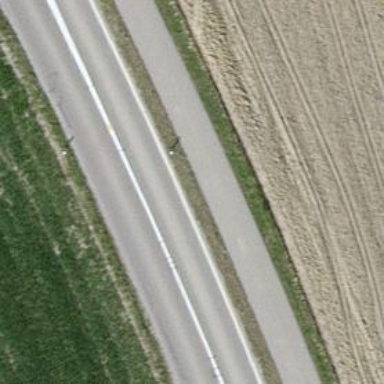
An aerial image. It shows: Tertiary road with asphalt surface and cycle track on the right side.